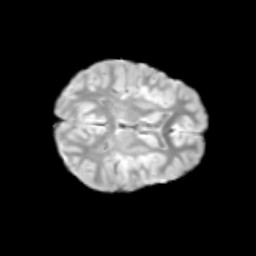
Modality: T2w
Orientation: axial
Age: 9
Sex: male
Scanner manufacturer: siemens
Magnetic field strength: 3 T
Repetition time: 3.8 s
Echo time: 0.07 s